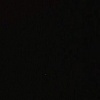
Label: space